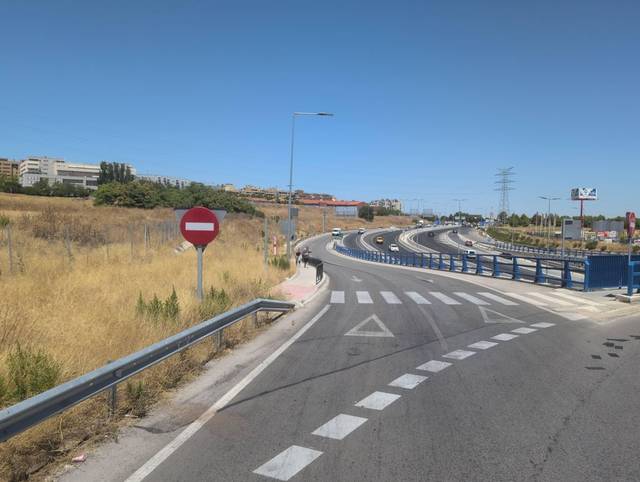
Region: Spain
Coordinates: 40.358, -3.748